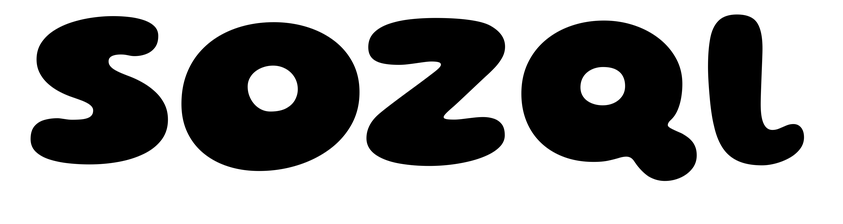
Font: Gluten_ExtraBold